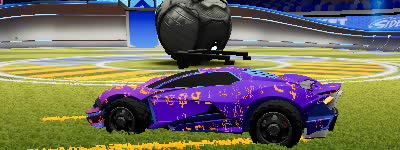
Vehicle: werewolf